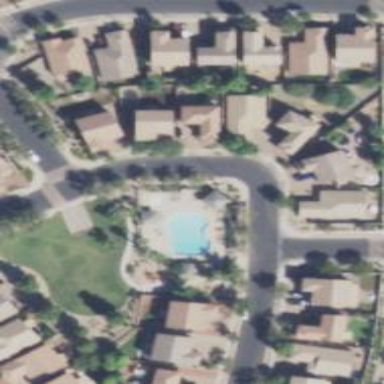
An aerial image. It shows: Swimming pool located in leisure land.